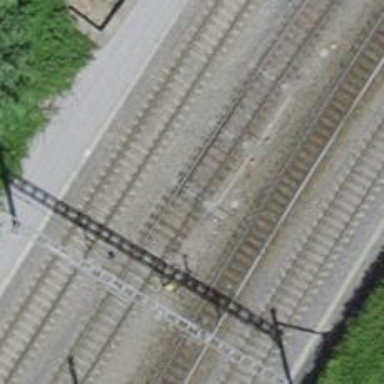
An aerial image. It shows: Railway switch.